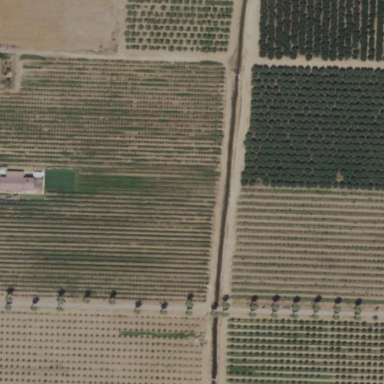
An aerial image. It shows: Beautiful vineyard in the countryside.